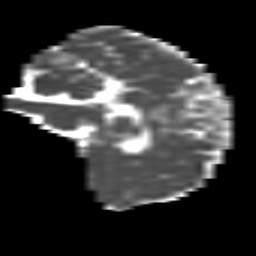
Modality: MD
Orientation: sagittal
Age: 18
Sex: male
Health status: healthy
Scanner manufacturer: siemens
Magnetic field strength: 3 T
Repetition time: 8.6 s
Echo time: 0.095 s